Question: I have two asyc task both perform separate network operation.I want one async task to wait for other task to finish for a single variable..I thought of doing it like perform other asyc operation onPostexecute of first one but for a single variable i have to make other task to wait first one to finish...is there any to achieve efficently

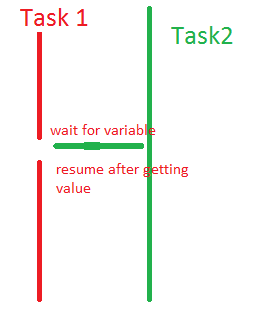
Answer: Referring to <URL> so;
First you have to start your tasks like this:
'''
// Start first task
new Task1().executeOnExecutor(AsyncTask.THREAD_POOL_EXECUTOR, "");
// Start second task
new Task2().executeOnExecutor(AsyncTask.THREAD_POOL_EXECUTOR, "");
'''
and then you can make a static variable so the both of tasks can access to it:
'''
public static boolean task1Finished = false;
'''
Then simple example of the tasks:
First task
'''
private class Task1 extends AsyncTask<String, Void, String> {
@Override
protected String doInBackground(String... params) {
Log.d("myApp", "Task1 started");
for(int x = 0; x < 10; ++x)
{
try
{
Thread.sleep(1000);
//Log.d("myApp", "sleeped 1000 ms");
}
catch (InterruptedException e)
{
e.printStackTrace();
}
}
return "";
}
@Override
protected void onPreExecute() {
}
@Override
protected void onPostExecute(String result) {
// Lets the second task to know that first has finished
task1Finished = true;
}
}
'''
Second task
'''
private class Task2 extends AsyncTask<String, Void, String> {
@Override
protected String doInBackground(String... params) {
Log.d("myApp", "Task2 started");
while( task1Finished == false )
{
try
{
Log.d("myApp", "Waiting for Task1");
Thread.sleep(1000);
}
catch (InterruptedException e)
{
e.printStackTrace();
}
}
Log.d("myApp", "Task1 finished");
// Do what ever you like
// ...
return "";
}
@Override
protected void onPreExecute() {
}
@Override
protected void onPostExecute(String result) {
Log.d("myApp", "All done here (Task2)");
}
}
'''